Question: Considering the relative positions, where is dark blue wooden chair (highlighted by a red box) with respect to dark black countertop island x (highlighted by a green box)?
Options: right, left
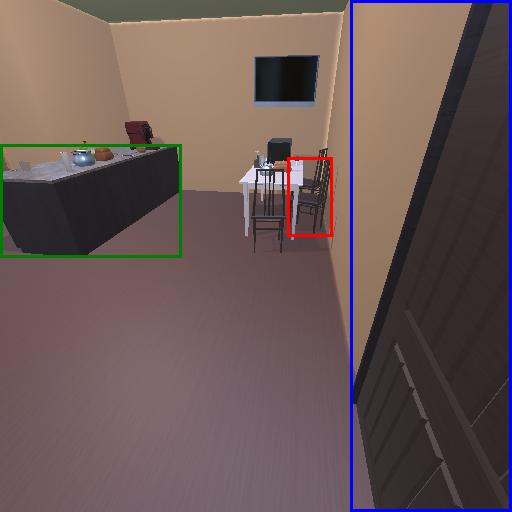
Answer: right